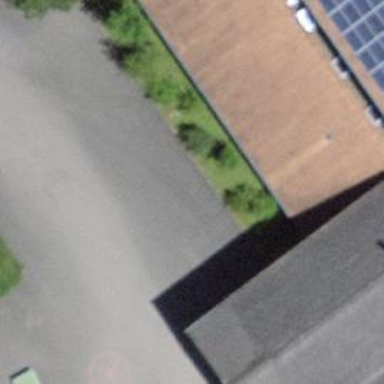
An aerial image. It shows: School.